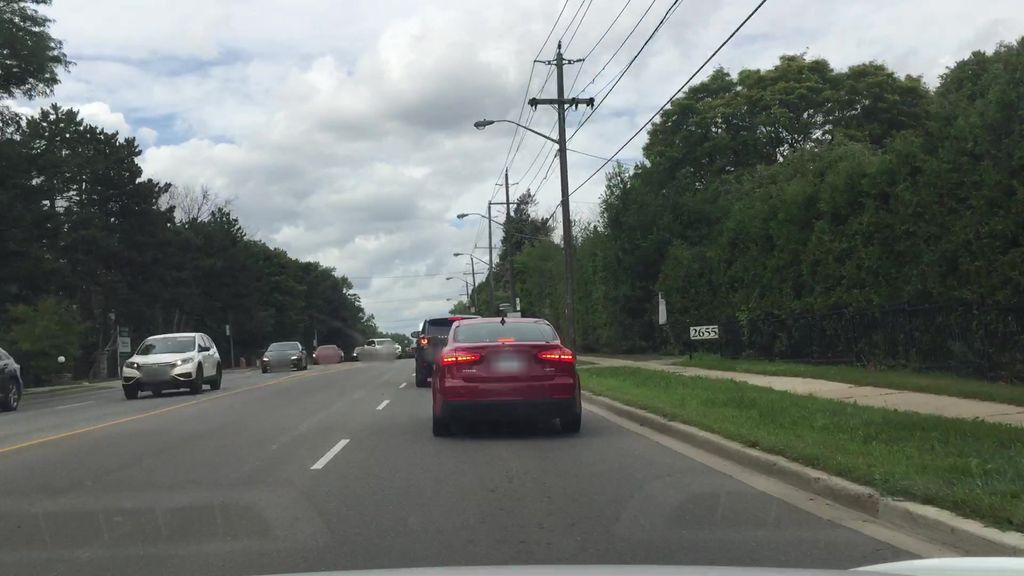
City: toronto